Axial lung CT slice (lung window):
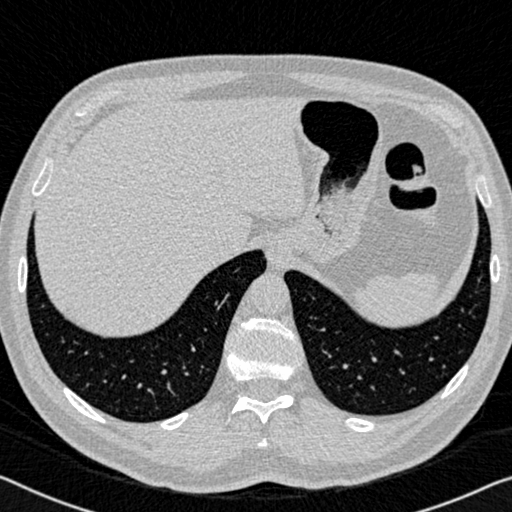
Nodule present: no